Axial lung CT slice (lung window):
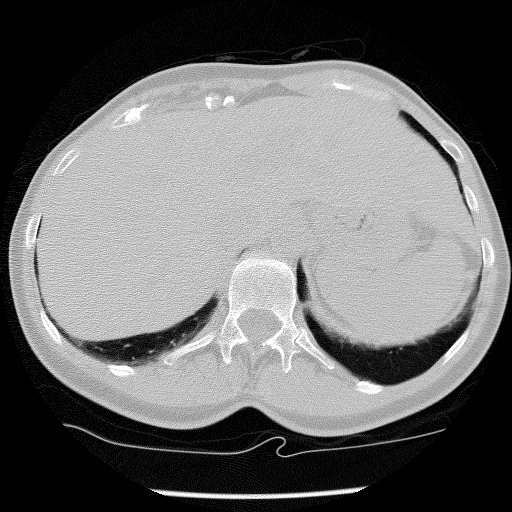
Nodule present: no